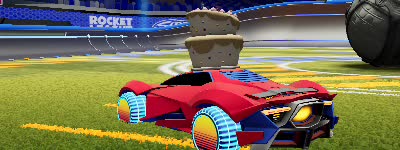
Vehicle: werewolf